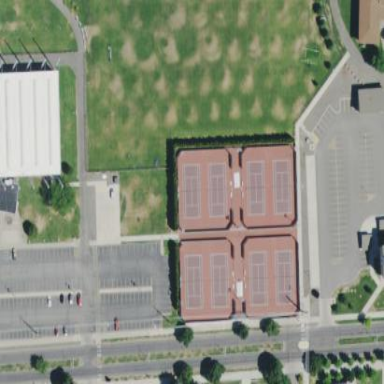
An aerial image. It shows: Tennis court on the leisure land pitch.